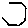
Label: hexagon